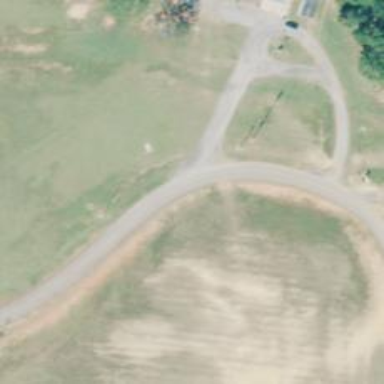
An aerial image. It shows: Disc golf tee.